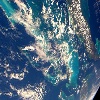
Label: cloud